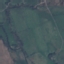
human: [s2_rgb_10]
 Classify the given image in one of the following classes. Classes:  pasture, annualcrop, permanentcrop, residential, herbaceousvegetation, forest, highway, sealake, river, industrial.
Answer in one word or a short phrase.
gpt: HerbaceousVegetation